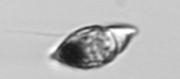
Label: Amphidinium